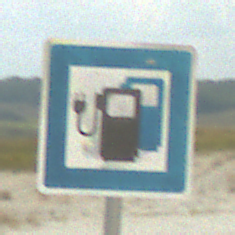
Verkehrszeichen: LadestationFuerElektrofahrzeuge
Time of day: MorningAfternoon
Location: Outdoor (Beach)
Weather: PartlyCloudy
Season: NotSpecified
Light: Natural